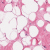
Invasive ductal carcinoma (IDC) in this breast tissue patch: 0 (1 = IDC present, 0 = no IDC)